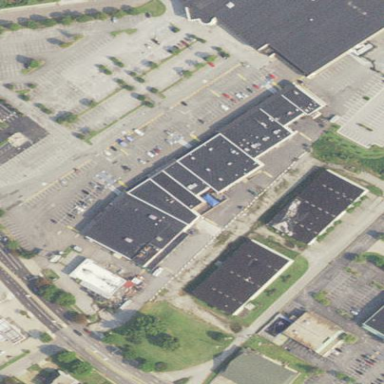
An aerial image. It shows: Retail area.